Aerial crown-view tile of a tropical tree (Barro Colorado Island, Panama), acquired 20240918:
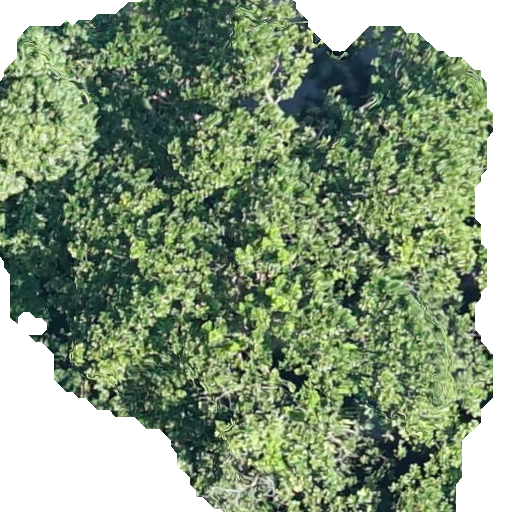
Species: Anacardium excelsum
GBIF accepted scientific name: Anacardium excelsum
Crown area: 354.028 m²